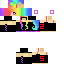
A female human skin with medium skin, wearing blonde long hair dressed in a blue hoodie and black pants, featuring a closed mouth.